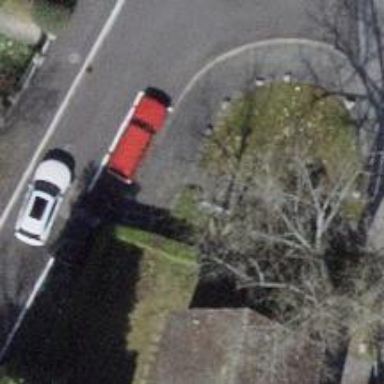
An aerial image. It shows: Bench for seating.